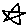
Label: star